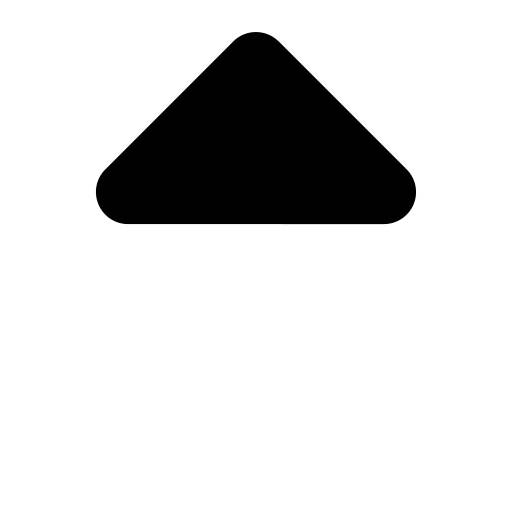
Tags: icon, FontAwesome, fa-icon, solid, sort, up